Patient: sex M, age 78
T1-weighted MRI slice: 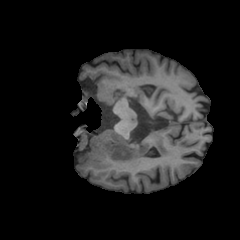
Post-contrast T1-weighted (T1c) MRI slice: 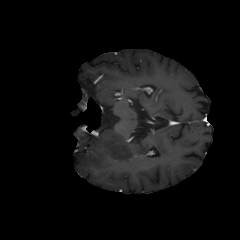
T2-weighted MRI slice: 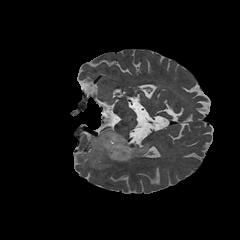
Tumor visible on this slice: yes
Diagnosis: Astrocytoma, IDH-wildtype
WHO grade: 3